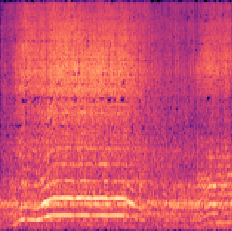
Sound class: Chainsaw